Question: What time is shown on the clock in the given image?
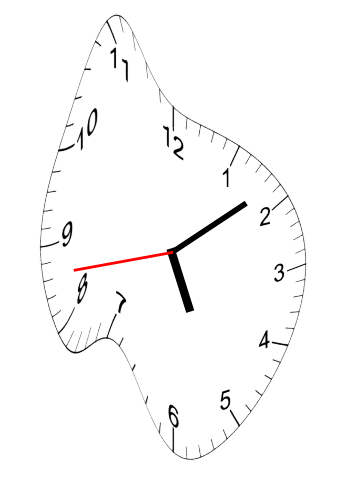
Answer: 05:08:43